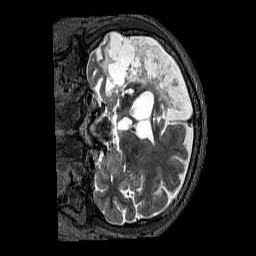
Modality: T2w
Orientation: coronal
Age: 46
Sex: male
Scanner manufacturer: siemens
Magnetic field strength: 3 T
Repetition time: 3.2 s
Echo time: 0.567 s